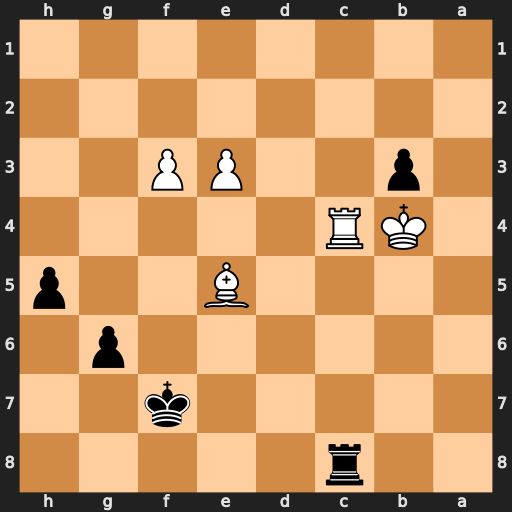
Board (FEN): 2r5/5k2/6p1/4B2p/1KR5/1p2PP2/8/8
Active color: b
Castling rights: -
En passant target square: -
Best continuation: Rxc4+ Kxc4 Ke6 f4 h4